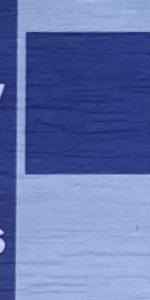
Label: Empty